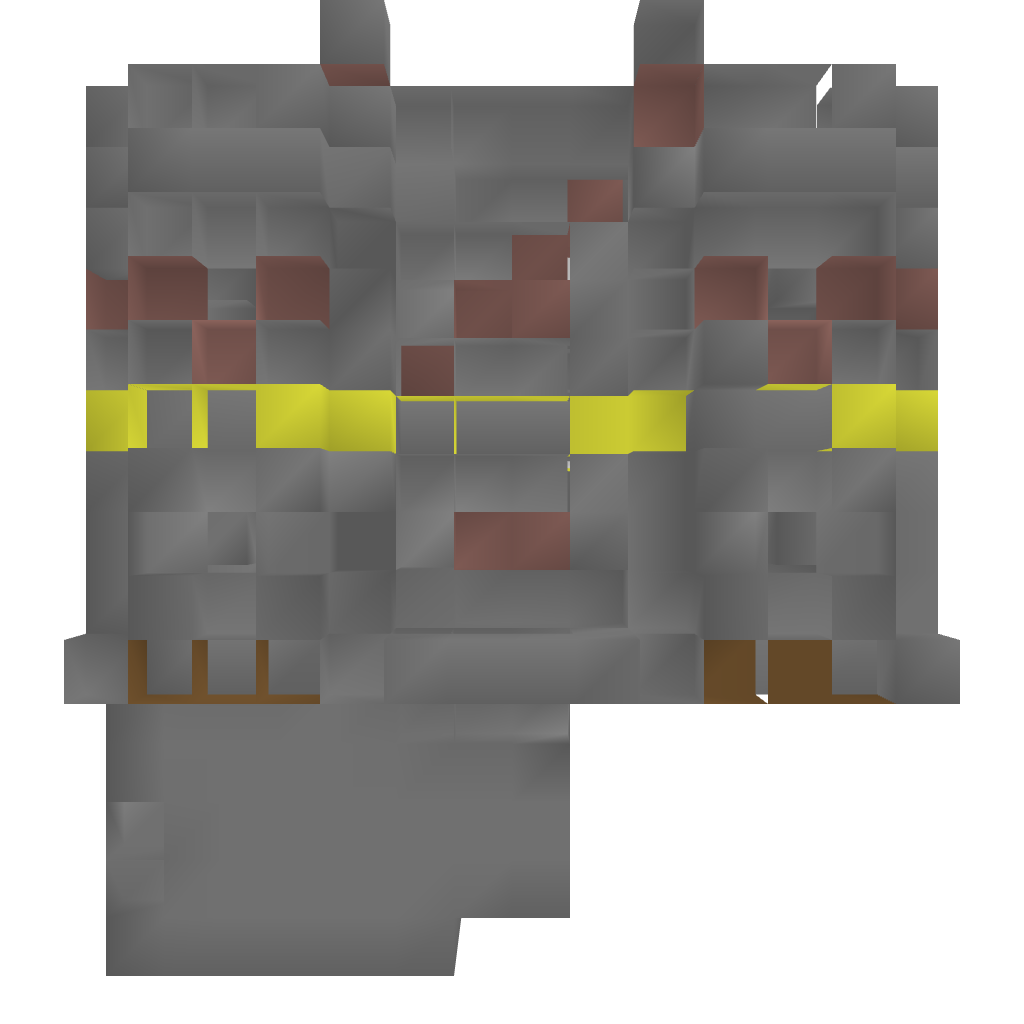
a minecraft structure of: PvP Tower [Yellow] 13 blocks high 1 line of yellow blocks in the middle of the structure